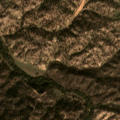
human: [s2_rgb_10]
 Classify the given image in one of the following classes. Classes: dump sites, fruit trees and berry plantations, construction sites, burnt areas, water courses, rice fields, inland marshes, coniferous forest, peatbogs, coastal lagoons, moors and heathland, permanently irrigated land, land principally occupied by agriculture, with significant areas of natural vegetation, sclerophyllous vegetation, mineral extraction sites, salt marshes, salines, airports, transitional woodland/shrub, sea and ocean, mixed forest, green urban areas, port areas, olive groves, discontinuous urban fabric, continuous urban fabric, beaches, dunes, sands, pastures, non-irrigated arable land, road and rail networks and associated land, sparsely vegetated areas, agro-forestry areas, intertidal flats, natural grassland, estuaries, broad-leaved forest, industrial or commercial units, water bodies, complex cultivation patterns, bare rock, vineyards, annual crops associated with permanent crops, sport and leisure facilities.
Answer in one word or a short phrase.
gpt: agro-forestry areas, broad-leaved forest